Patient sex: M
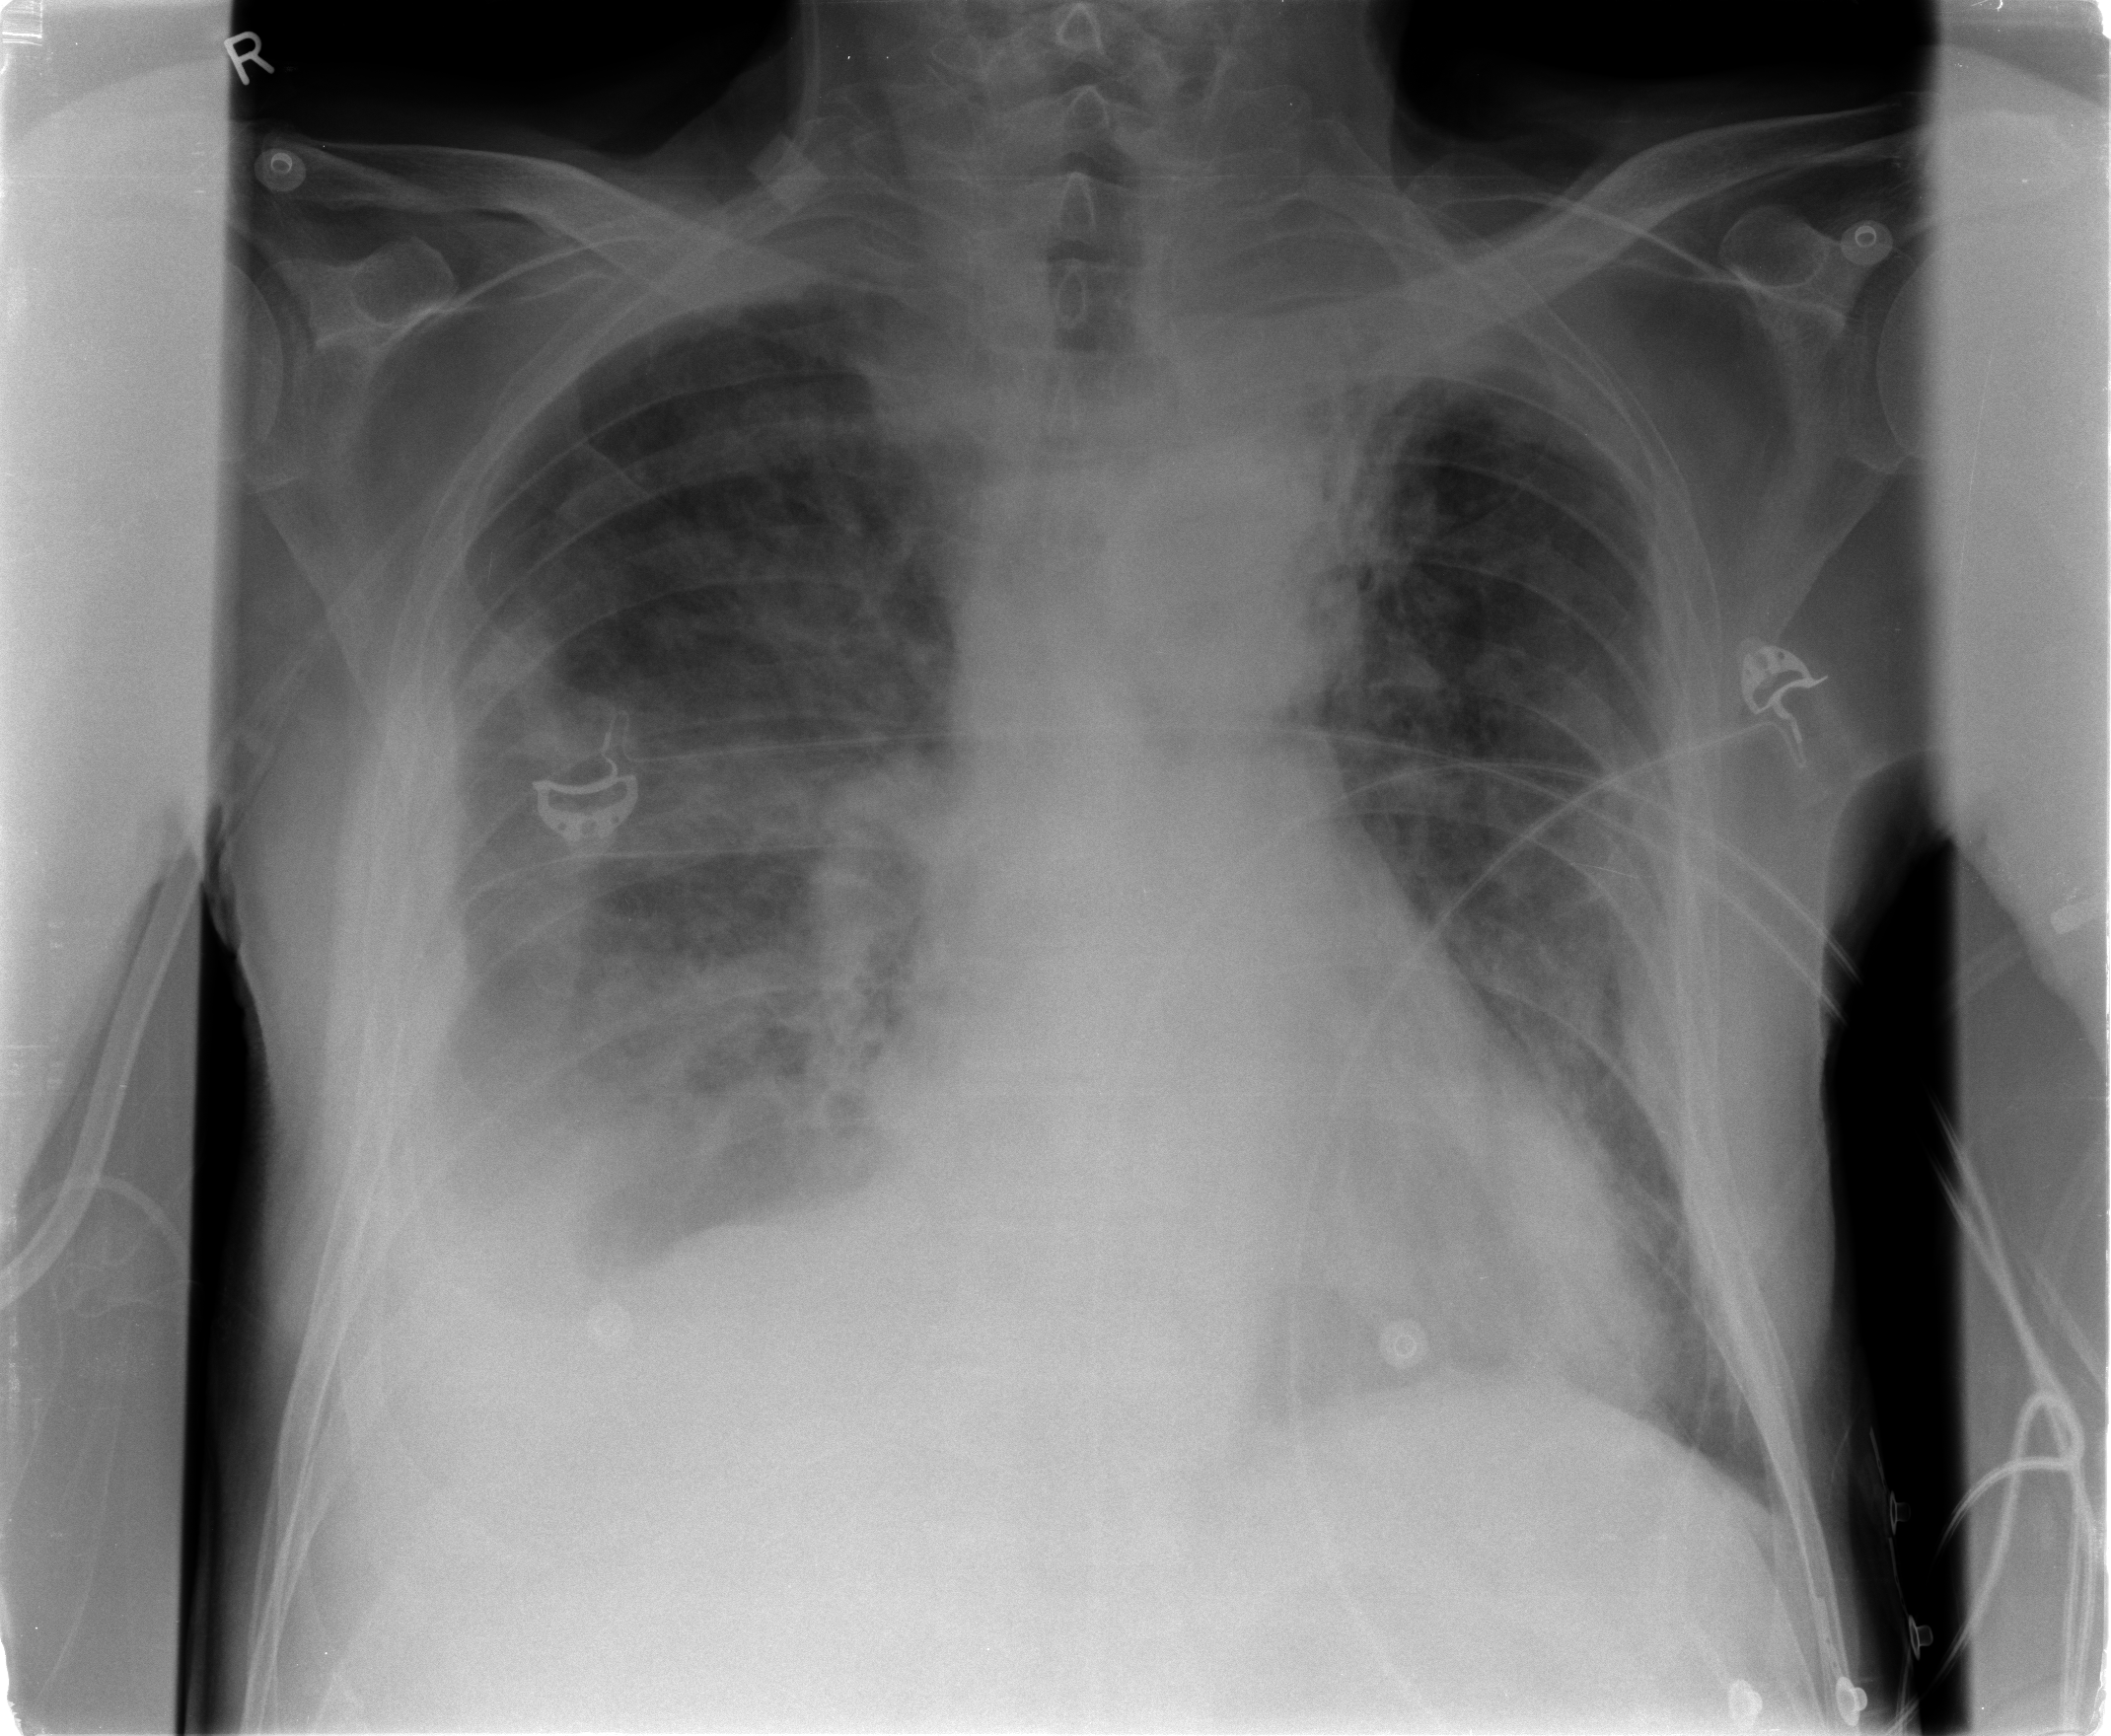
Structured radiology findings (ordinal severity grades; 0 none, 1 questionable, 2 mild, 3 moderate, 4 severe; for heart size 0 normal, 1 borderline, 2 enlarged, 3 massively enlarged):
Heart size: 1
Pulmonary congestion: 3
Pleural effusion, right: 2
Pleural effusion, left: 0
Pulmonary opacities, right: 3
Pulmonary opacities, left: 3
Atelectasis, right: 3
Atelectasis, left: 2